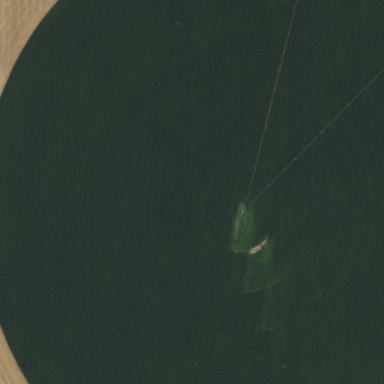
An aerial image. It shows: Farmland with pivot irrigation system.